Question: How to change style of 'title' property of 'ContentDialog' page in Windows Phone 8.1.
XAML:
'''
<ContentDialog
x:Class="MyApp.View.Login.ContentDialog1"
xmlns="http://schemas.microsoft.com/winfx/2006/xaml/presentation"
xmlns:x="http://schemas.microsoft.com/winfx/2006/xaml"
xmlns:local="using:MyApp.View.Login"
Title="DIALOG TITLE">
<StackPanel VerticalAlignment="Stretch" HorizontalAlignment="Stretch">
<TextBox Name="email" Header="Email address"/>
</StackPanel>
</ContentDialog>
'''
Here we have 'Title="DIALOG TITLE"', can I change style of text show in 'title'?

How to reduce top most empty space in 'ContentDialog' if 'title' not mention?
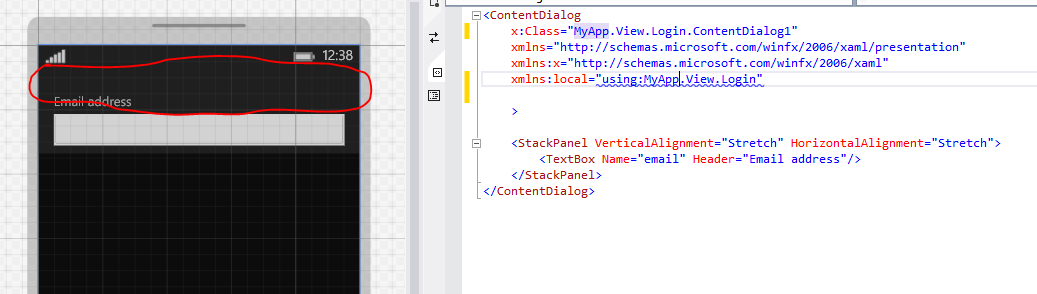
Answer: The title will show in the ContentDialog's <URL>. You can change that as needed.
'''
<ContentDialog
x:Class="MyApp.View.Login.ContentDialog1"
xmlns="http://schemas.microsoft.com/winfx/2006/xaml/presentation"
xmlns:x="http://schemas.microsoft.com/winfx/2006/xaml"
xmlns:local="using:MyApp.View.Login"
Title="DIALOG TITLE">
<ContentDialog.TitleTemplate>
<DataTemplate>
<!-- what do you want the title to look like -->
</DataTemplate>
</ContentDialog.TitleTemplate>
<StackPanel VerticalAlignment="Stretch" HorizontalAlignment="Stretch">
<TextBox Name="email" Header="Email address"/>
</StackPanel>
</ContentDialog>
'''